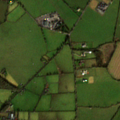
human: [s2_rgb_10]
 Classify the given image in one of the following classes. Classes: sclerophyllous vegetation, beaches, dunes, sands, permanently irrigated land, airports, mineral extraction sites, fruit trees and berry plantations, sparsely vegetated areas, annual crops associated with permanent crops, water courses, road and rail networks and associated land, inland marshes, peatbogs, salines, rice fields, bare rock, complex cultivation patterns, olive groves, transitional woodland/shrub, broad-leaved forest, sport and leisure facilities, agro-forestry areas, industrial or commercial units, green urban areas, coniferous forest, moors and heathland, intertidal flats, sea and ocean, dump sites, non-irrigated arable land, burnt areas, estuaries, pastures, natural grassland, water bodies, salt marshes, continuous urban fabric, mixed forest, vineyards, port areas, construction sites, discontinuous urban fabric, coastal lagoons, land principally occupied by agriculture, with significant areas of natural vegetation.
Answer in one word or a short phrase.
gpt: non-irrigated arable land, pastures